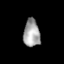
Tissue: lung
Cell type: Epithelial cells
Senescence score: 0.1437
Nuclear area (px): 442
Mean DAPI intensity: 163.618